Question: Basically, I have an eclipse plug-in which, among other things, adds three tabs to the Properties View, by using the extension points provided by eclipse (org.eclipse.ui.views.properties.tabbed.propertyContributor, org.eclipse.ui.views.properties.tabbed.propertyTabs and org.eclipse.ui.views.properties.tabbed.propertySections).
I am creating a plug-in to add a new tab (and some different properties) (see image).

Can you please give me some indications on how to do this, considering that there are no extension points offered by this plug-in for this. Is it possible to create a new tab by using the extension points provided by eclipse (mentioned above) in such a way that my tab appears under the three already added?
(I am pretty new in the plug-in area... all the tutorials I found showed how to create some tabs from scratch, where there is nothing added in the Properties View already).
Many thanks!
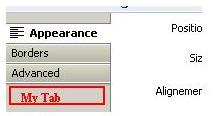
Answer: Here is the solution I found so far (I still need to explore it a bit more - I might be able to add some more details):
- - -